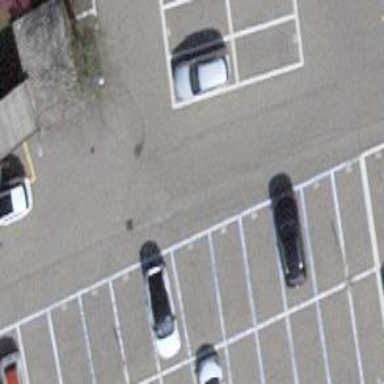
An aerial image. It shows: Road serving as parking aisle.